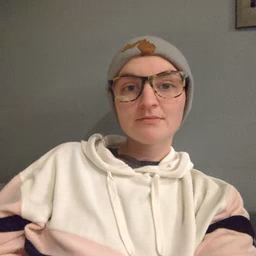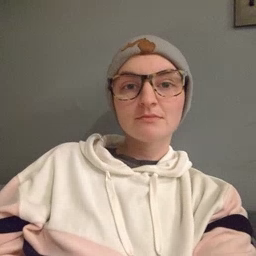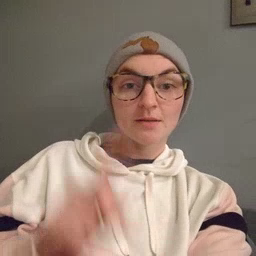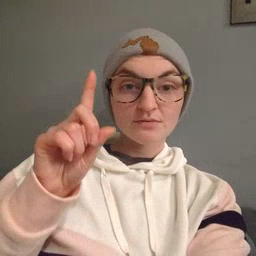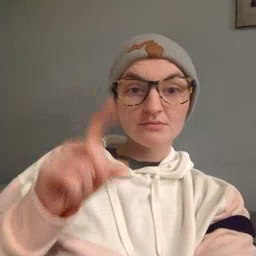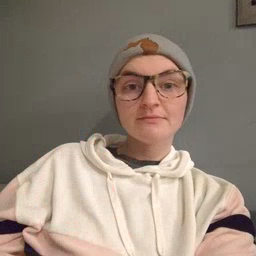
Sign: up